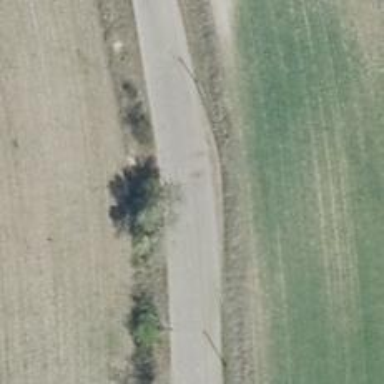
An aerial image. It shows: Unclassified road.